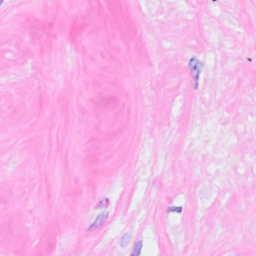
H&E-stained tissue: Breast